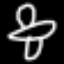
Label: airplane